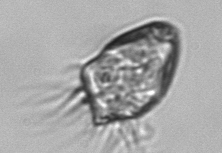
Label: Strombidium_morphotype1